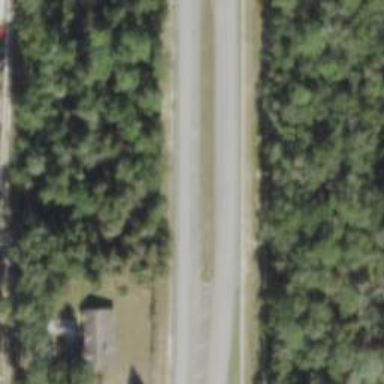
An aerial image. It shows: Secondary road.